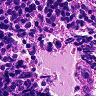
Metastatic tissue present: no